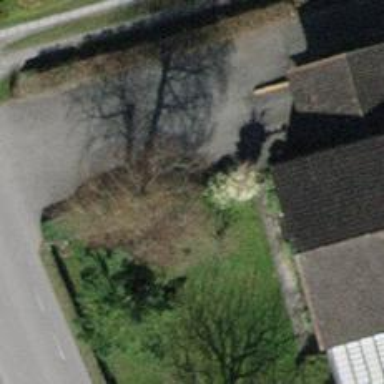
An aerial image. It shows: Deciduous broadleaved tree in garden.